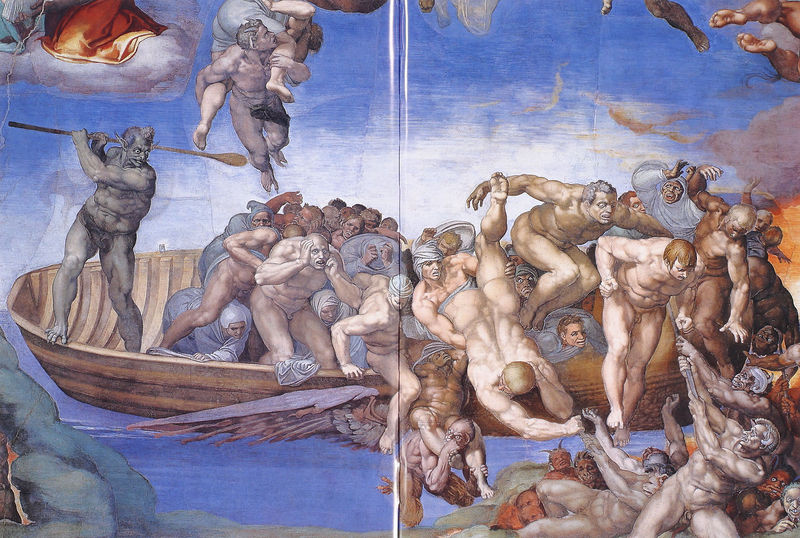
Titel: Das Jüngste Gericht
Künstler: Michelangelo
Standort: Rom, Vatikan, Sixtinische Kapelle (EU - I - Latium)
Schlagwörter: blau, flügel, gott, himmel, kampf, mann, nackt, wasser, wolken, menschen, braun, holz, männer, weiss, wolke, tod, boot, kahn, paddel, ruder, engel, füße, schiff, angst, untergang, muskeln, nackte, muskulös, furcht, schrecken, krallen, hölle, leid, teufel, keule, ungeheuer, satan, kentern, dämonen, hoden, argonauten